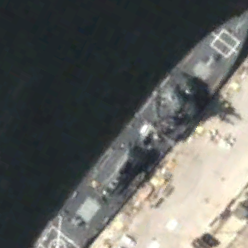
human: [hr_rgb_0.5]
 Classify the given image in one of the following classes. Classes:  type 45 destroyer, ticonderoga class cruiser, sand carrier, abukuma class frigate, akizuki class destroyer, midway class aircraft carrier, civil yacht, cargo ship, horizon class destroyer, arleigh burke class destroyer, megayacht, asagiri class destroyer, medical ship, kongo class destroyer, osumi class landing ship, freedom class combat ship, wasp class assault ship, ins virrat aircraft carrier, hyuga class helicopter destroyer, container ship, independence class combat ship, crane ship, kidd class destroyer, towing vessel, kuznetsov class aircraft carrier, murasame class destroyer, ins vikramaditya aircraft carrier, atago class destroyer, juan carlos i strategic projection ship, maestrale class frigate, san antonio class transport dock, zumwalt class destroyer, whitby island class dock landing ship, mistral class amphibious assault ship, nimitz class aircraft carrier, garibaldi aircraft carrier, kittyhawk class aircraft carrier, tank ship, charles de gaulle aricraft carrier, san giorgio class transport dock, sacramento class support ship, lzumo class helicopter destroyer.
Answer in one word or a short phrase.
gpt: Arleigh Burke class destroyer